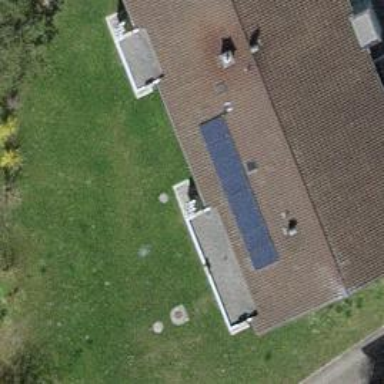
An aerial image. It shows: Solar power generator using photovoltaic panels.